Question: I can access the cache via 'jQuery.Cache' method.

But I want to access it in pure JavaScript.
I dont want to use the jQuery command $.cache
I need the translation the pure JS command
How can I do it ?
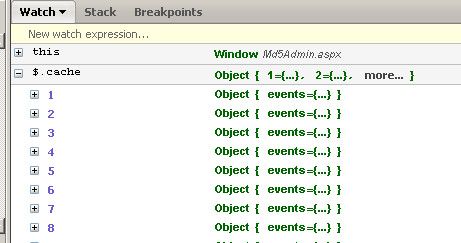
Answer: '$' is just an object that takes advantage of the fact the the dollar sign is legal in a JS identifier.
Hence '$.cache' is a property of that '$' object, itself being another object.
So, you can access '$.cache[n]' from plain Javasript, because that's exactly what it is!